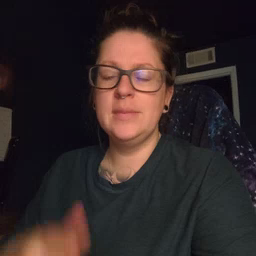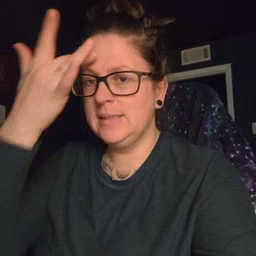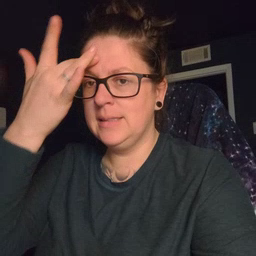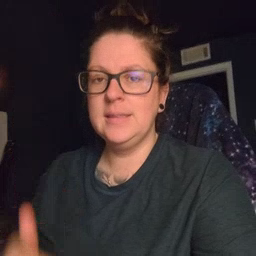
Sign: sick